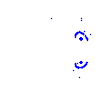
Particle: proton